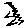
Label: zigzag